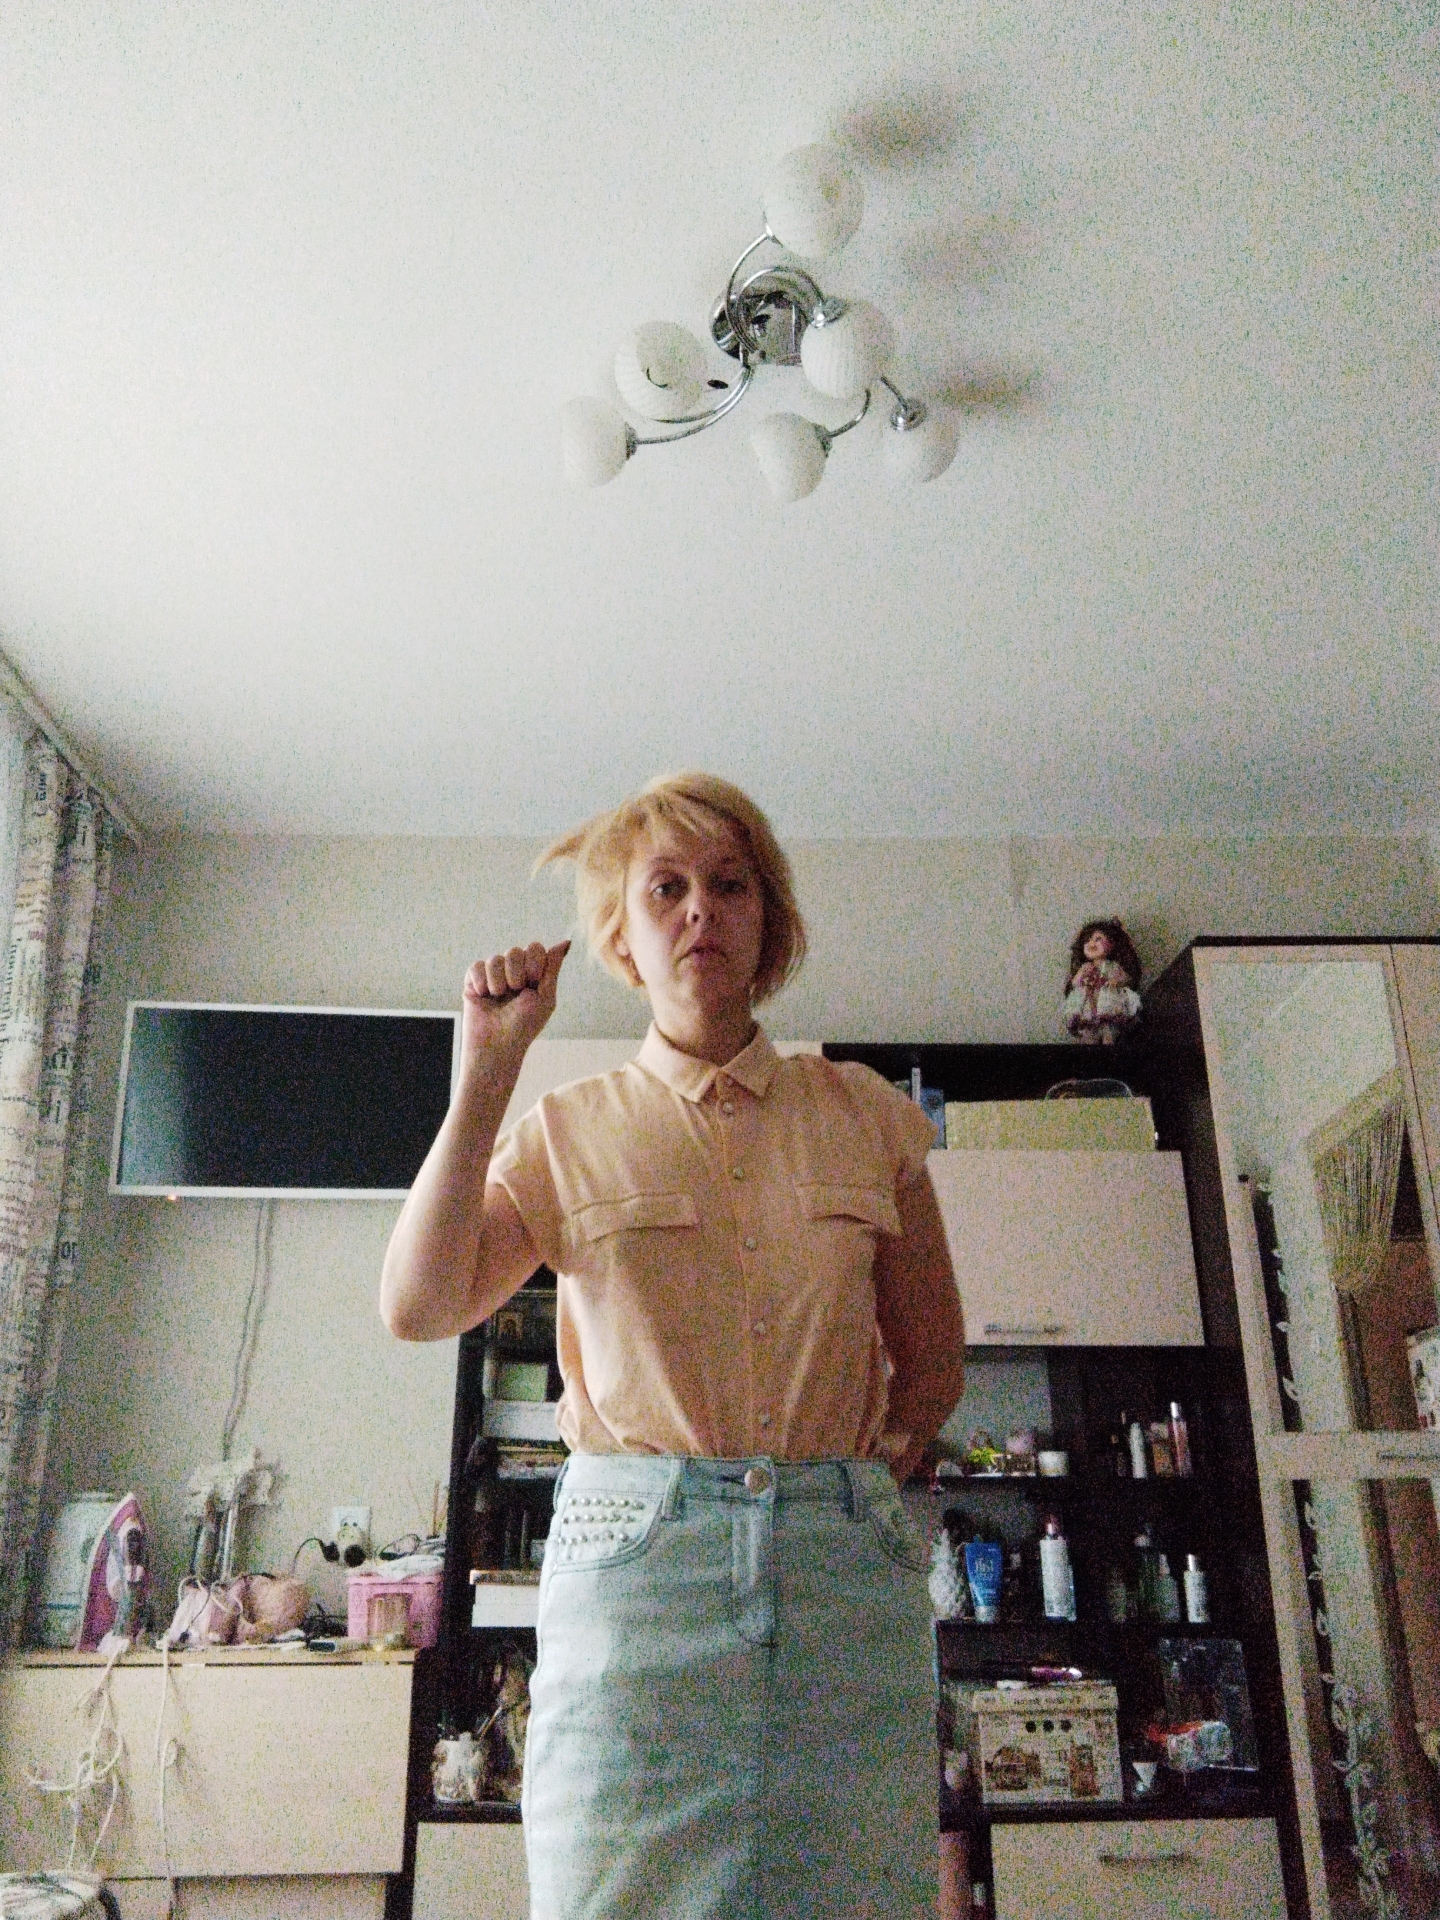
Label: noise